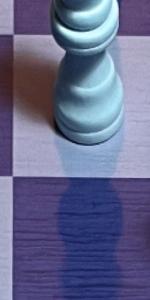
Label: Empty